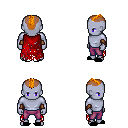
a pixel art fantasy rpg character, male body template, dark elf, purple skin, red tattered cape, magenta pants, dark blonde short mohawk hairstyle, cloth bracers, black slippers, four views (front, back, left, right), 2x2 character sprite sheet, small pixel art, hard edges, no anti-aliasing